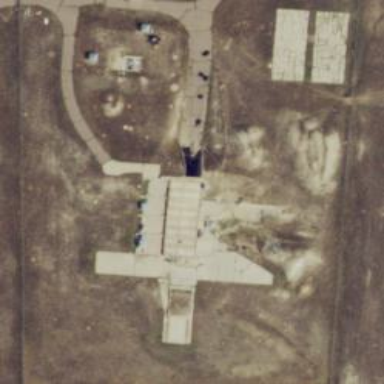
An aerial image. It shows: Military bunker.